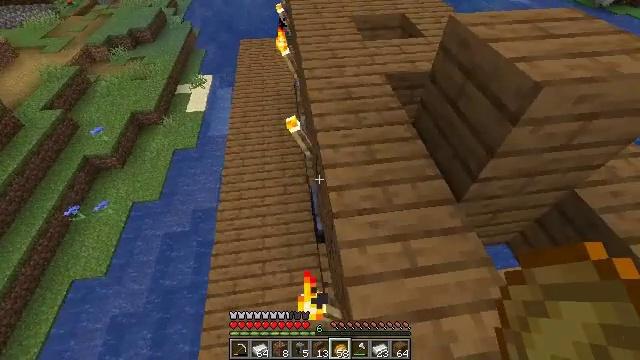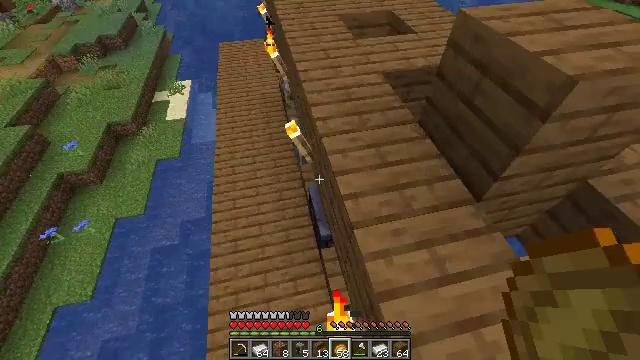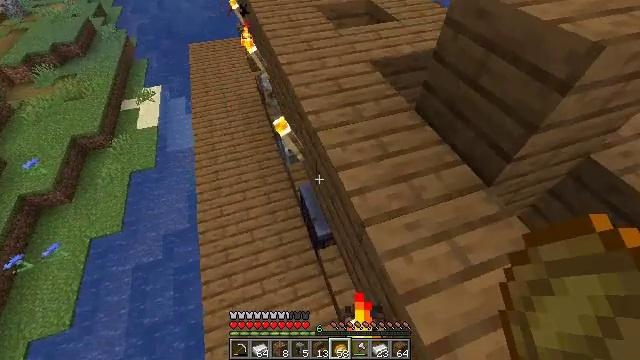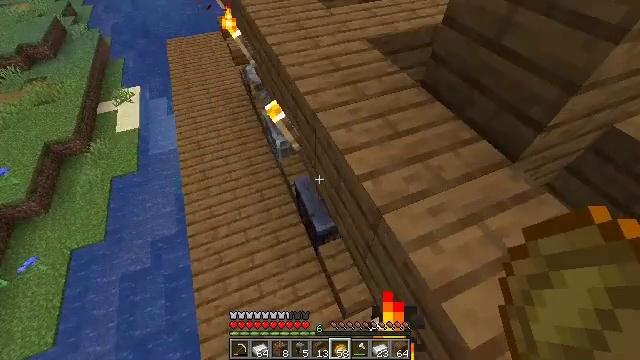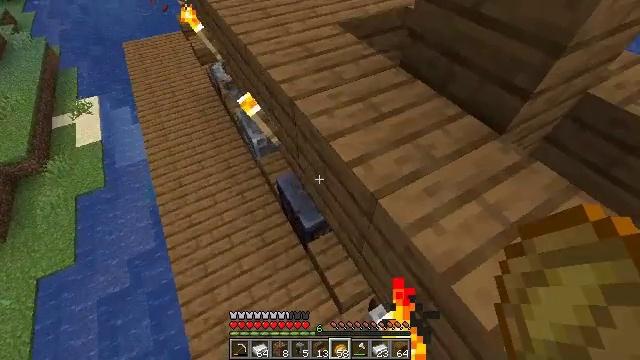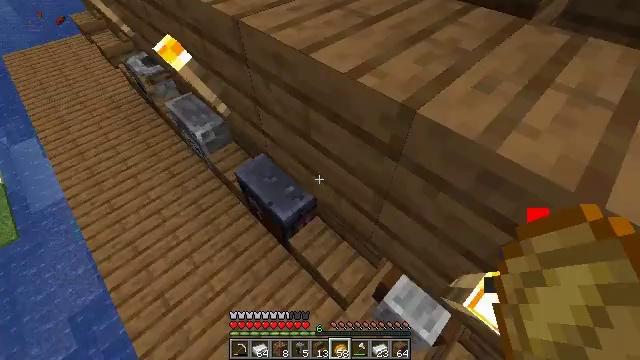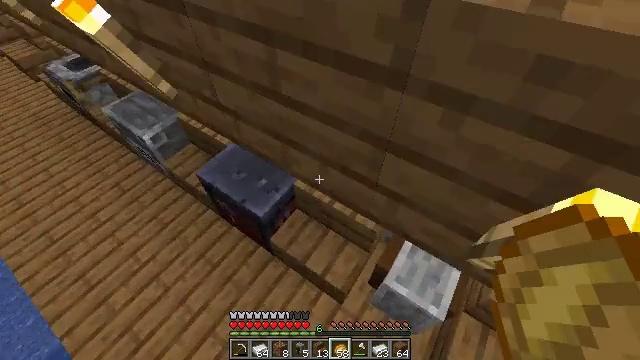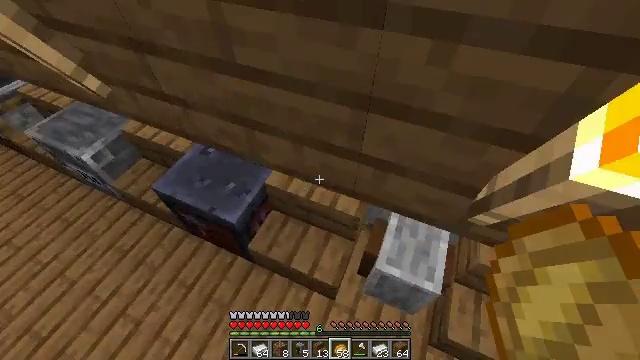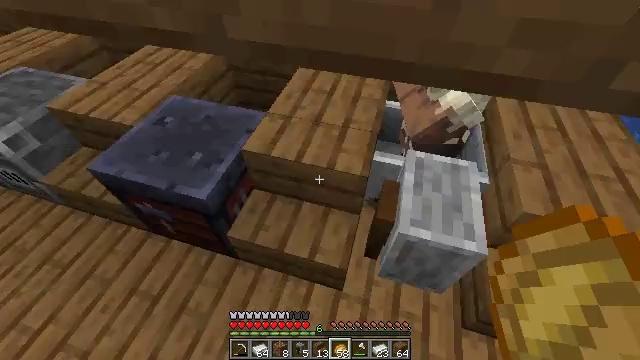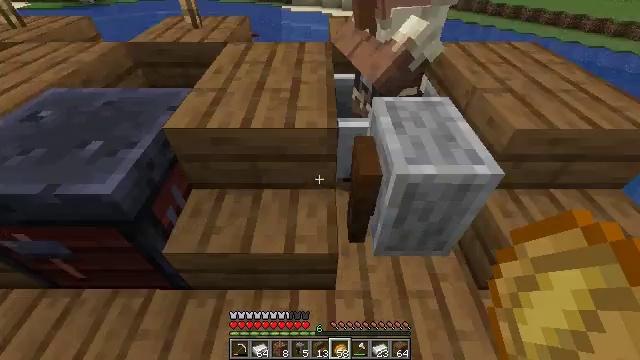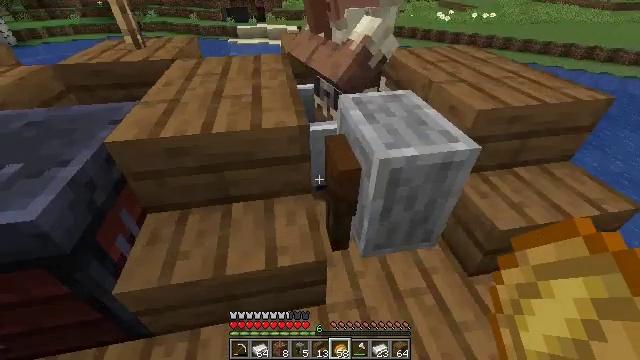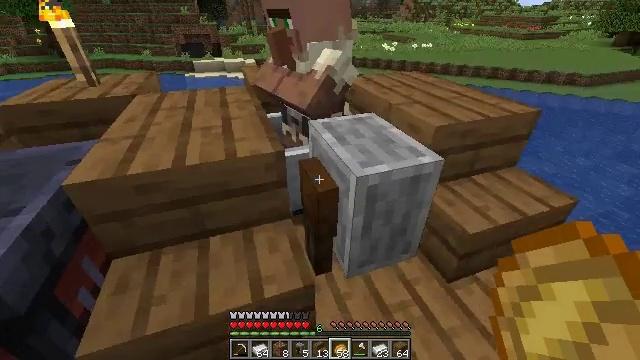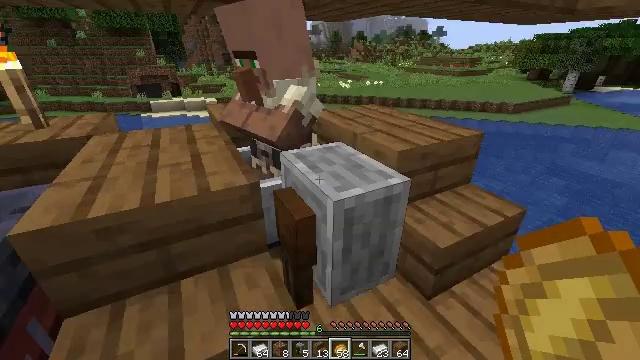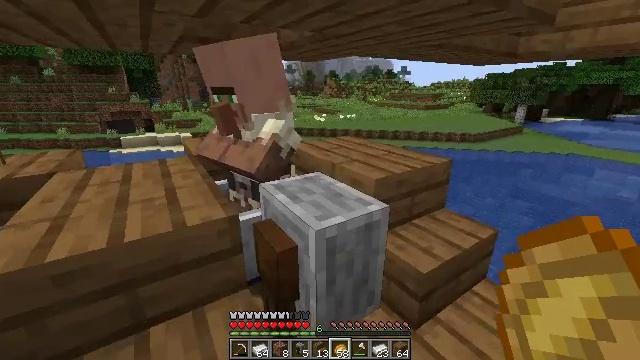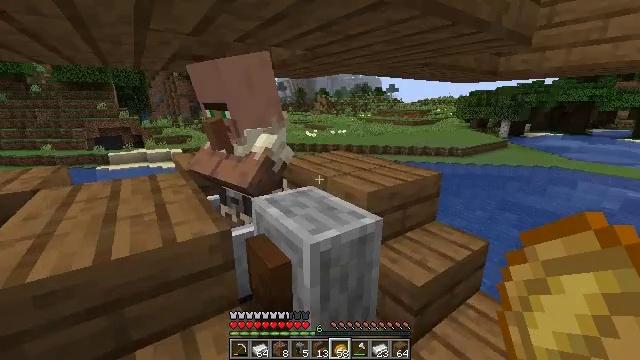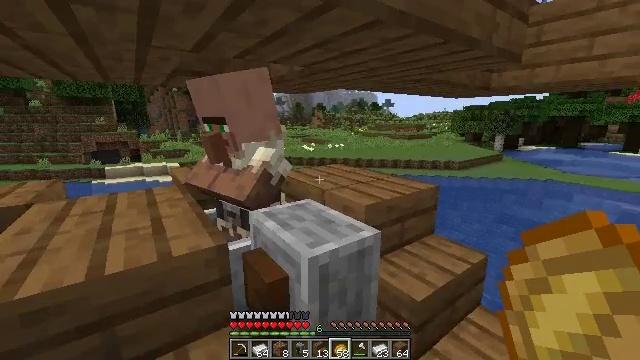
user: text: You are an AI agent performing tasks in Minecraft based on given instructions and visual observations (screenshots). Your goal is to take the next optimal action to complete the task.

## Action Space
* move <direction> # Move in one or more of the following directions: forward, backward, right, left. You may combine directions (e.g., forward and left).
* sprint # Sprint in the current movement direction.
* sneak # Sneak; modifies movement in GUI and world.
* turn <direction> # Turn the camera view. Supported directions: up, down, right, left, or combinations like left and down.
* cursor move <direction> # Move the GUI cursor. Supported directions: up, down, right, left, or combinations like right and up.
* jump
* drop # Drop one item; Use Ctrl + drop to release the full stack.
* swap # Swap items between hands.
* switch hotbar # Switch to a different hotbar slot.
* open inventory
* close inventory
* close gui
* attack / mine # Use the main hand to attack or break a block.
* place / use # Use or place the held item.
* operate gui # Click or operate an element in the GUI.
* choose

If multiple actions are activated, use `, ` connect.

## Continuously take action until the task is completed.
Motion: motion action
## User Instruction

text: Break the smithing table to move it.
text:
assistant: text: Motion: move forward and move left, turn right
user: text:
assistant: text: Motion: move forward, turn right
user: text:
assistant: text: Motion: move forward, turn right
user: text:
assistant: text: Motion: move forward, turn right
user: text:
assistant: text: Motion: move forward, turn right
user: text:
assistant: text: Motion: turn right
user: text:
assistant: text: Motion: turn right
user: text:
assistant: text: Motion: turn right and up
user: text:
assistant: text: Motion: turn right and up
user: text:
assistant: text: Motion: turn right and up
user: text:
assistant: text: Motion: turn right and up
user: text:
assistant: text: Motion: turn right and up
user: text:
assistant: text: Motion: turn right and up
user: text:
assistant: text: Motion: turn right and up
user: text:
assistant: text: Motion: turn up
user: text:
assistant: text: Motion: turn up
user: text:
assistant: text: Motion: turn left and up
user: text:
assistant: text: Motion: turn left
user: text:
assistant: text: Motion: turn left
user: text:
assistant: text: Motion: turn left
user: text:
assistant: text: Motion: turn left and down
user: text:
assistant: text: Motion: turn left and down
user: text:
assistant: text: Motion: turn left and down
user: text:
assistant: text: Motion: move left, turn left and down
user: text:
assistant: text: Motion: move left, turn left and down
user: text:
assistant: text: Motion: move left, turn down
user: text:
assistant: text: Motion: move left, turn down
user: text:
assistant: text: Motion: move left, turn right and down
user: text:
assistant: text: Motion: move left, turn right and down
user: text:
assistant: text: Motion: turn right